Question: Hello I am making an application to split the song text based on certain char. The application works when I type something such as "sampletext/ sampletext", then the result should be :
'''
sampletext
sampletext
'''
but, instead of above, the result is
'''
sampletextsampletext
'''
Below is the code :
'''
private void button1_Click(object sender, EventArgs e)
{
textBox2.Text = "";
string[] a = TextToSongFormatConverter(textBox1.Text, '/');
textBox2.Text += "
"; textBox2.Text += "
"; textBox2.Text += "
";
foreach (var item in a)
{
textBox2.Text += item;
textBox2.Text += "
";
}
}
public static string[] TextToSongFormatConverter(string text, char separator)
{
string[] result;
result = text.Split(separator);
for (int i = 0; i < result.Length; i++)
{
result[i] = result[i].Trim();
}
}
'''
I am using visual studio 2012 and c# and windows form :
This is the screenshoot :

Any idea why? Thanks.
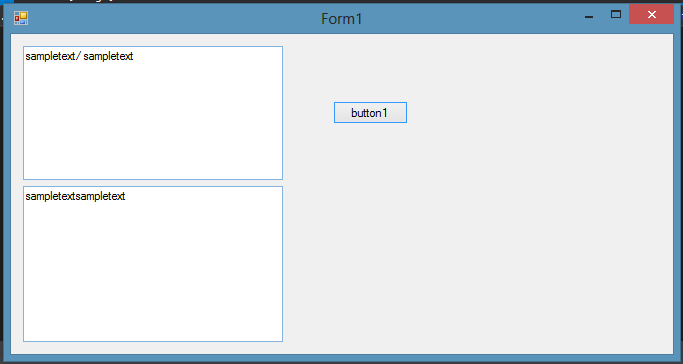
Answer: Use 'Environment.NewLine' instead. It will give you proper new line characters for system your program is running on.
> A string containing "
" for non-Unix platforms, or a string containing "
" for Unix platforms.<URL>